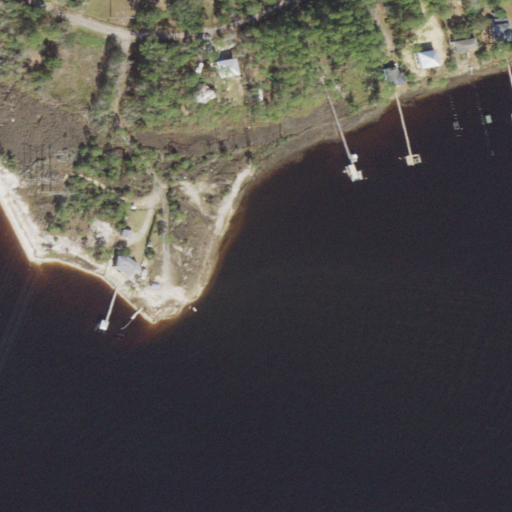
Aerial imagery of cape in Florida named Miller Point containing open water, evergreen forest, open development, herbaceous wetlands, barren land, woody wetlands, low intensity development, pasture, and grassland